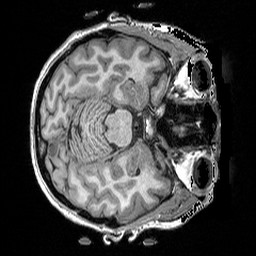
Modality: T1w
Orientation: axial
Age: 24
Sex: female
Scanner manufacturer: siemens
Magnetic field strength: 3 T
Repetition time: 2.3 s
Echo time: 0.00298 s